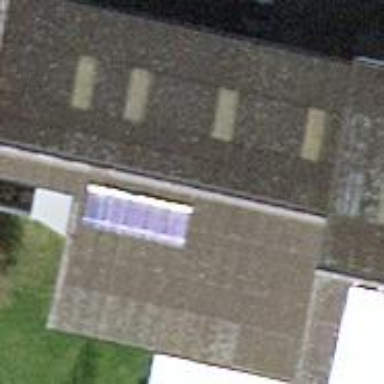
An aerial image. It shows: Farm auxiliary building with gabled roof.